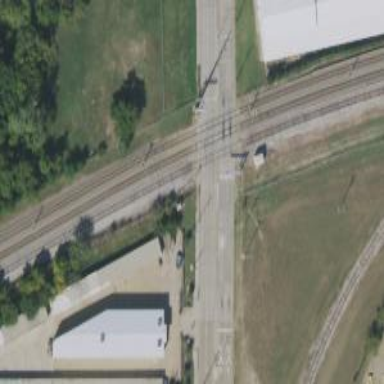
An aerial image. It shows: Railway level crossing.